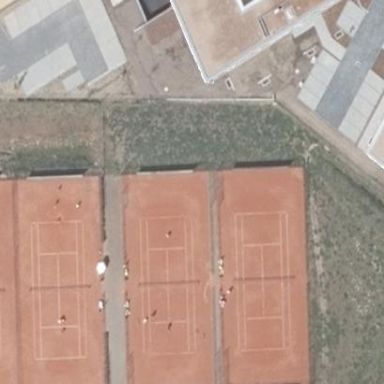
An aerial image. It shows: Chain link fence enclosing sandy tennis court pitch.